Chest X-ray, PA view. Patient: 54 years old, sex M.
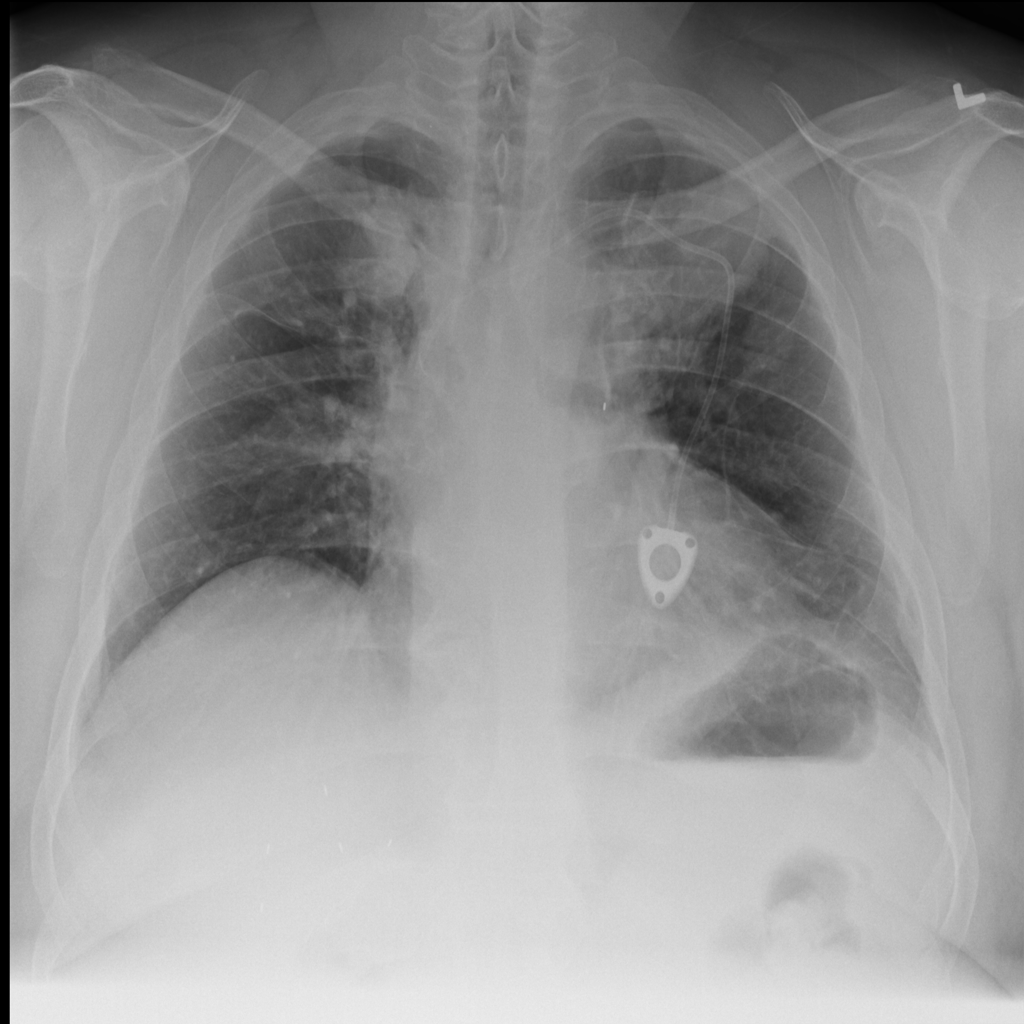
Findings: No Finding